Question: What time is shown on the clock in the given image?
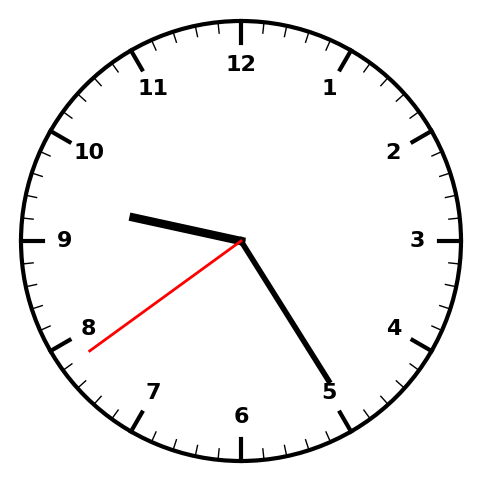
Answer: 09:24:39